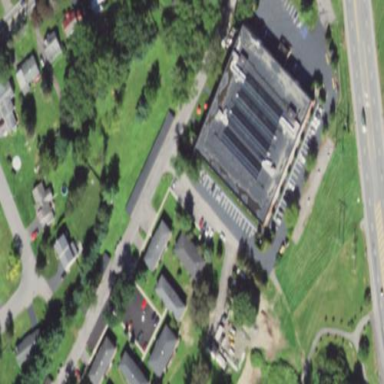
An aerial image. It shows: Nursing home building.